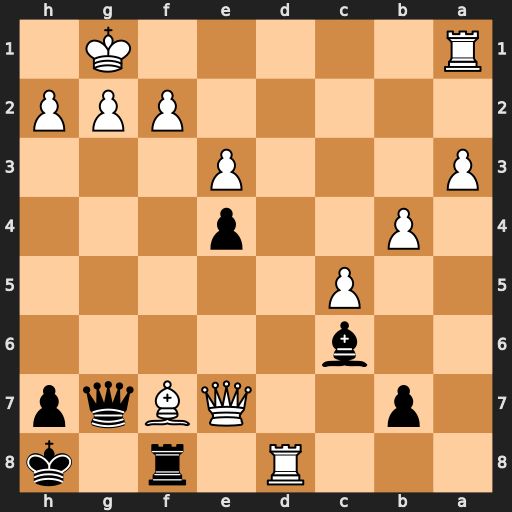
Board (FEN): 3R1r1k/1p2QBqp/2b5/2P5/1P2p3/P3P3/5PPP/R5K1
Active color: b
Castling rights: -
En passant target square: -
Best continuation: Qxa1+ Rd1 Qxd1#